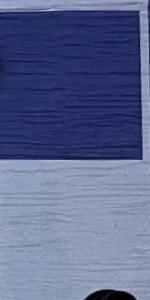
Label: Empty